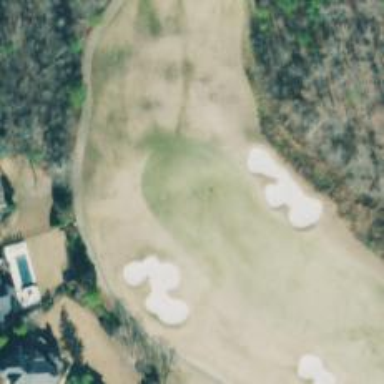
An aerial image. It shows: Golf hole.